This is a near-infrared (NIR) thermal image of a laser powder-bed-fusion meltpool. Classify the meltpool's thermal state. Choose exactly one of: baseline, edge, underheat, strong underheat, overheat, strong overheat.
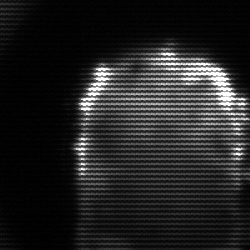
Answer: baseline